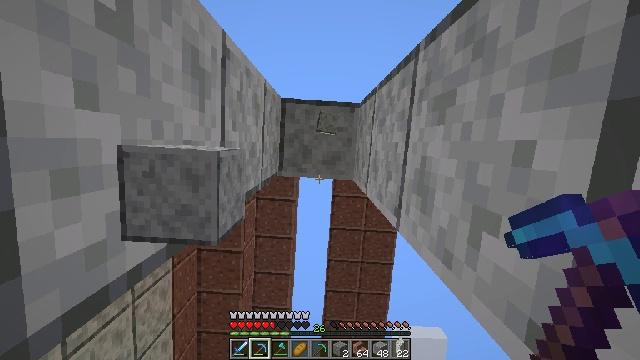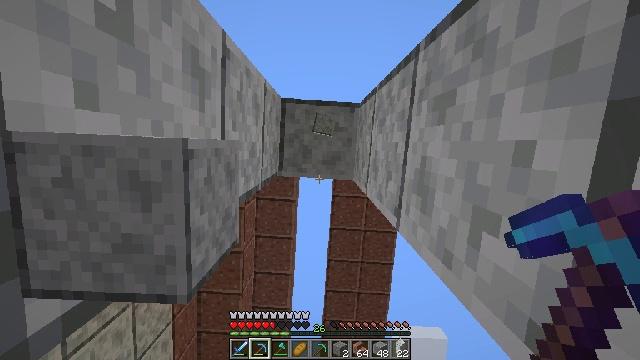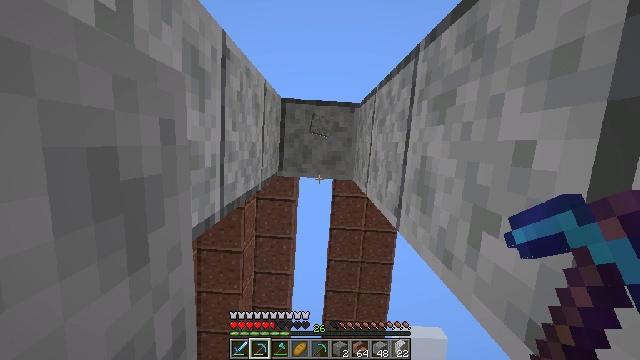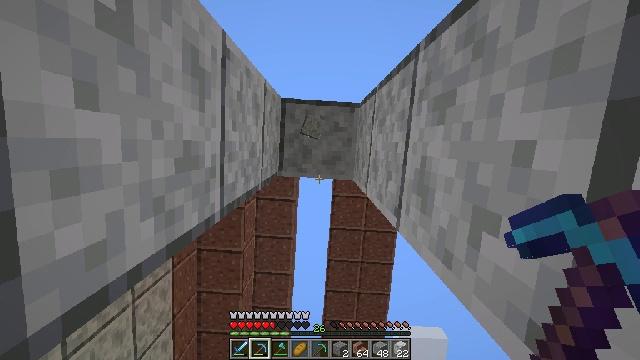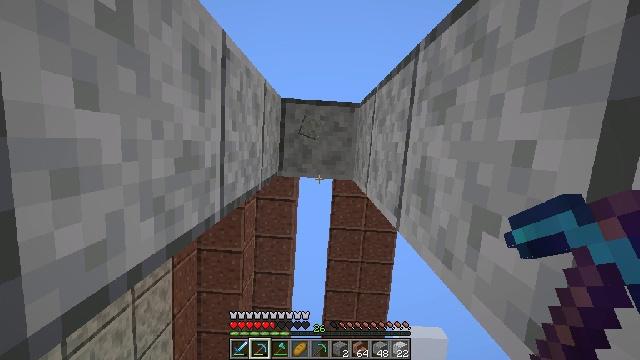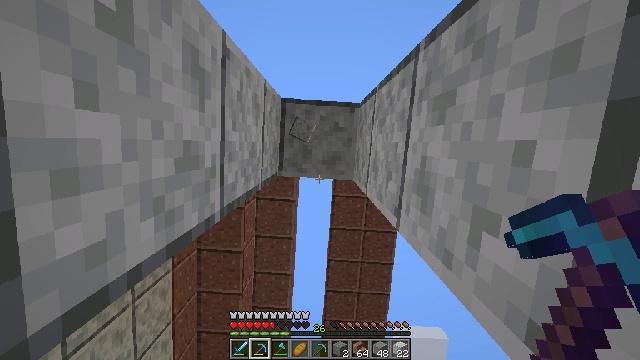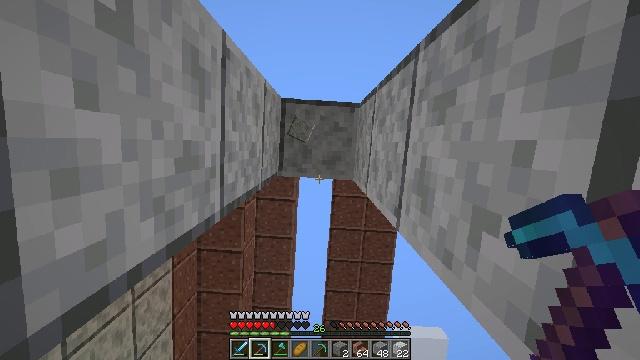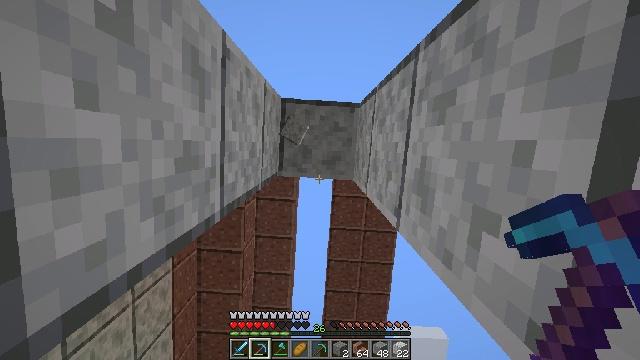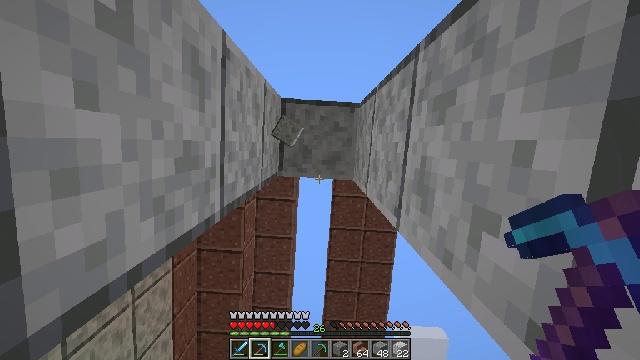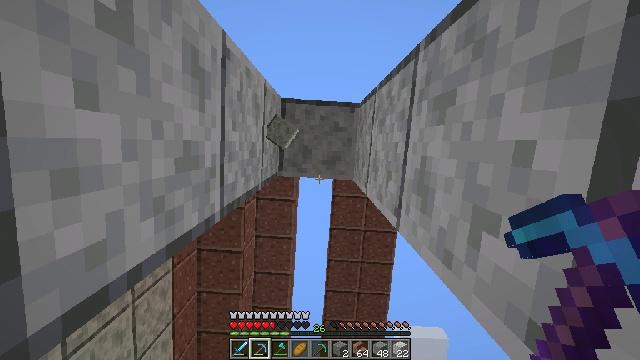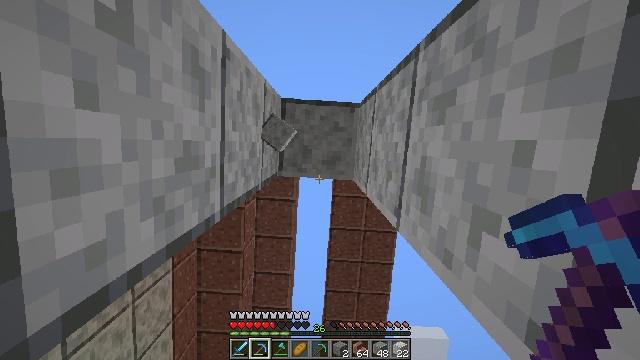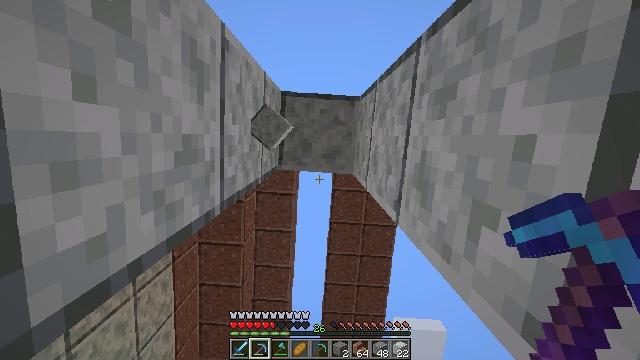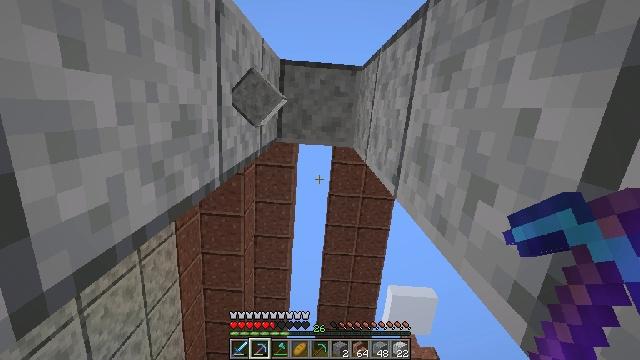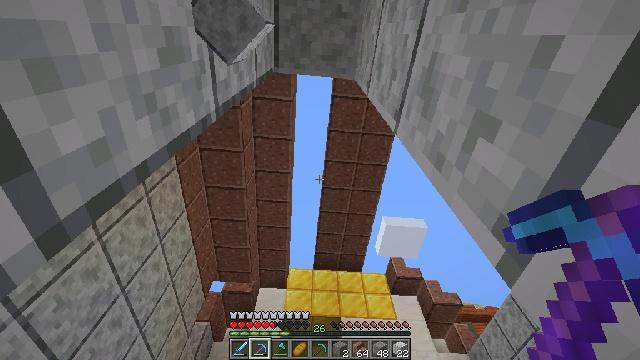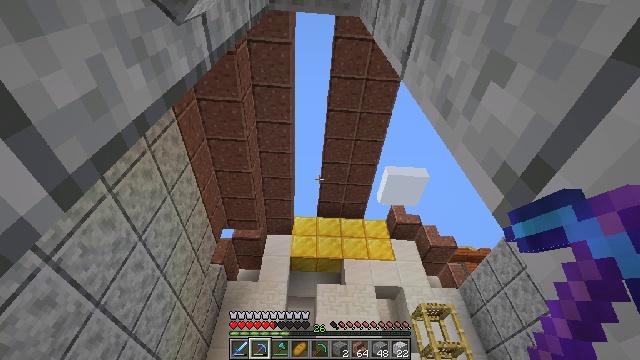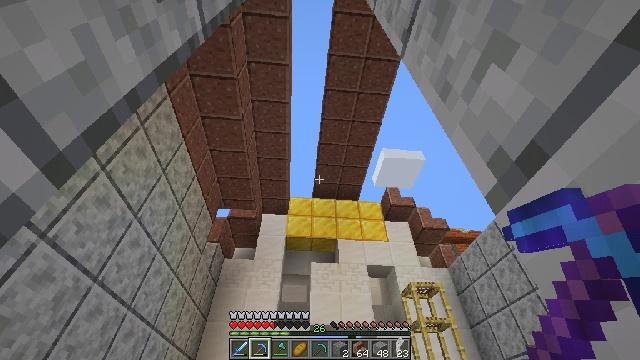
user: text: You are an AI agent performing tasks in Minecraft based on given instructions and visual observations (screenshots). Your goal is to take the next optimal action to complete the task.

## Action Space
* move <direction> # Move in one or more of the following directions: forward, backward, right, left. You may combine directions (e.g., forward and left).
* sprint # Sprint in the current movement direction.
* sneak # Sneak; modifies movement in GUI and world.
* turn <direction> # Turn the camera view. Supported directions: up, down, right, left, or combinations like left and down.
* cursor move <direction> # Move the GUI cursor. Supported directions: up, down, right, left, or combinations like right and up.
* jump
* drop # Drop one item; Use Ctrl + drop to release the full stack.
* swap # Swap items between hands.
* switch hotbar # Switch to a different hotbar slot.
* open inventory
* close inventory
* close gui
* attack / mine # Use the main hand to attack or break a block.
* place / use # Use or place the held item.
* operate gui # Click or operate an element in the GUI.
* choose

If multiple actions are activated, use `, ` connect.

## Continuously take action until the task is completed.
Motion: motion action
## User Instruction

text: Attack the polished diorite to collect it.
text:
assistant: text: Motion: attack / mine
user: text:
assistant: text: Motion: attack / mine
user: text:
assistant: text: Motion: attack / mine
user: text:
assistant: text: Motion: attack / mine
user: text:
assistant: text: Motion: attack / mine
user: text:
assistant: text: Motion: attack / mine
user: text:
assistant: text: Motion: attack / mine
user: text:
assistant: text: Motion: attack / mine
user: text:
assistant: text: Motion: attack / mine
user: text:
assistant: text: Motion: attack / mine
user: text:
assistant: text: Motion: turn down
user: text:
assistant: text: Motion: turn down
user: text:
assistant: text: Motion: turn down
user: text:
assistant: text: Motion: turn left and down
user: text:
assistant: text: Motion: turn right and down
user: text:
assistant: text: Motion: turn down
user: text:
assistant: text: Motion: turn down
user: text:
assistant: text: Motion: turn left and down
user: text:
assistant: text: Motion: turn down
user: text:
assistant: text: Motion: turn down
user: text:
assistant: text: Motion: turn down
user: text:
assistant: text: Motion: turn down
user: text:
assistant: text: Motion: turn down
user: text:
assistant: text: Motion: turn down
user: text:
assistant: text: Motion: turn down
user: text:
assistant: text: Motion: turn down
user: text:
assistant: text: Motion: turn down
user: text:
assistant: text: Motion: turn down
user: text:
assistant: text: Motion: turn down
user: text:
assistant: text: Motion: turn down